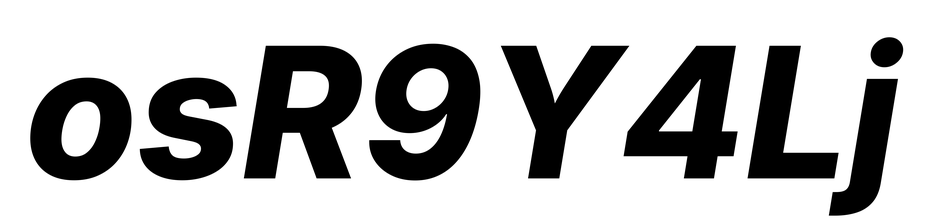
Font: Inter-Italic_ExtraBold_Italic